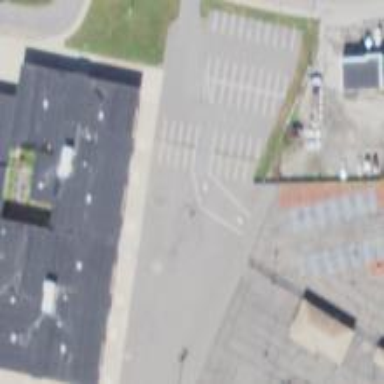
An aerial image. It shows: Parking space is available.